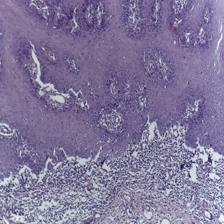
Diagnosis: OSCC